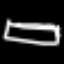
Label: bed